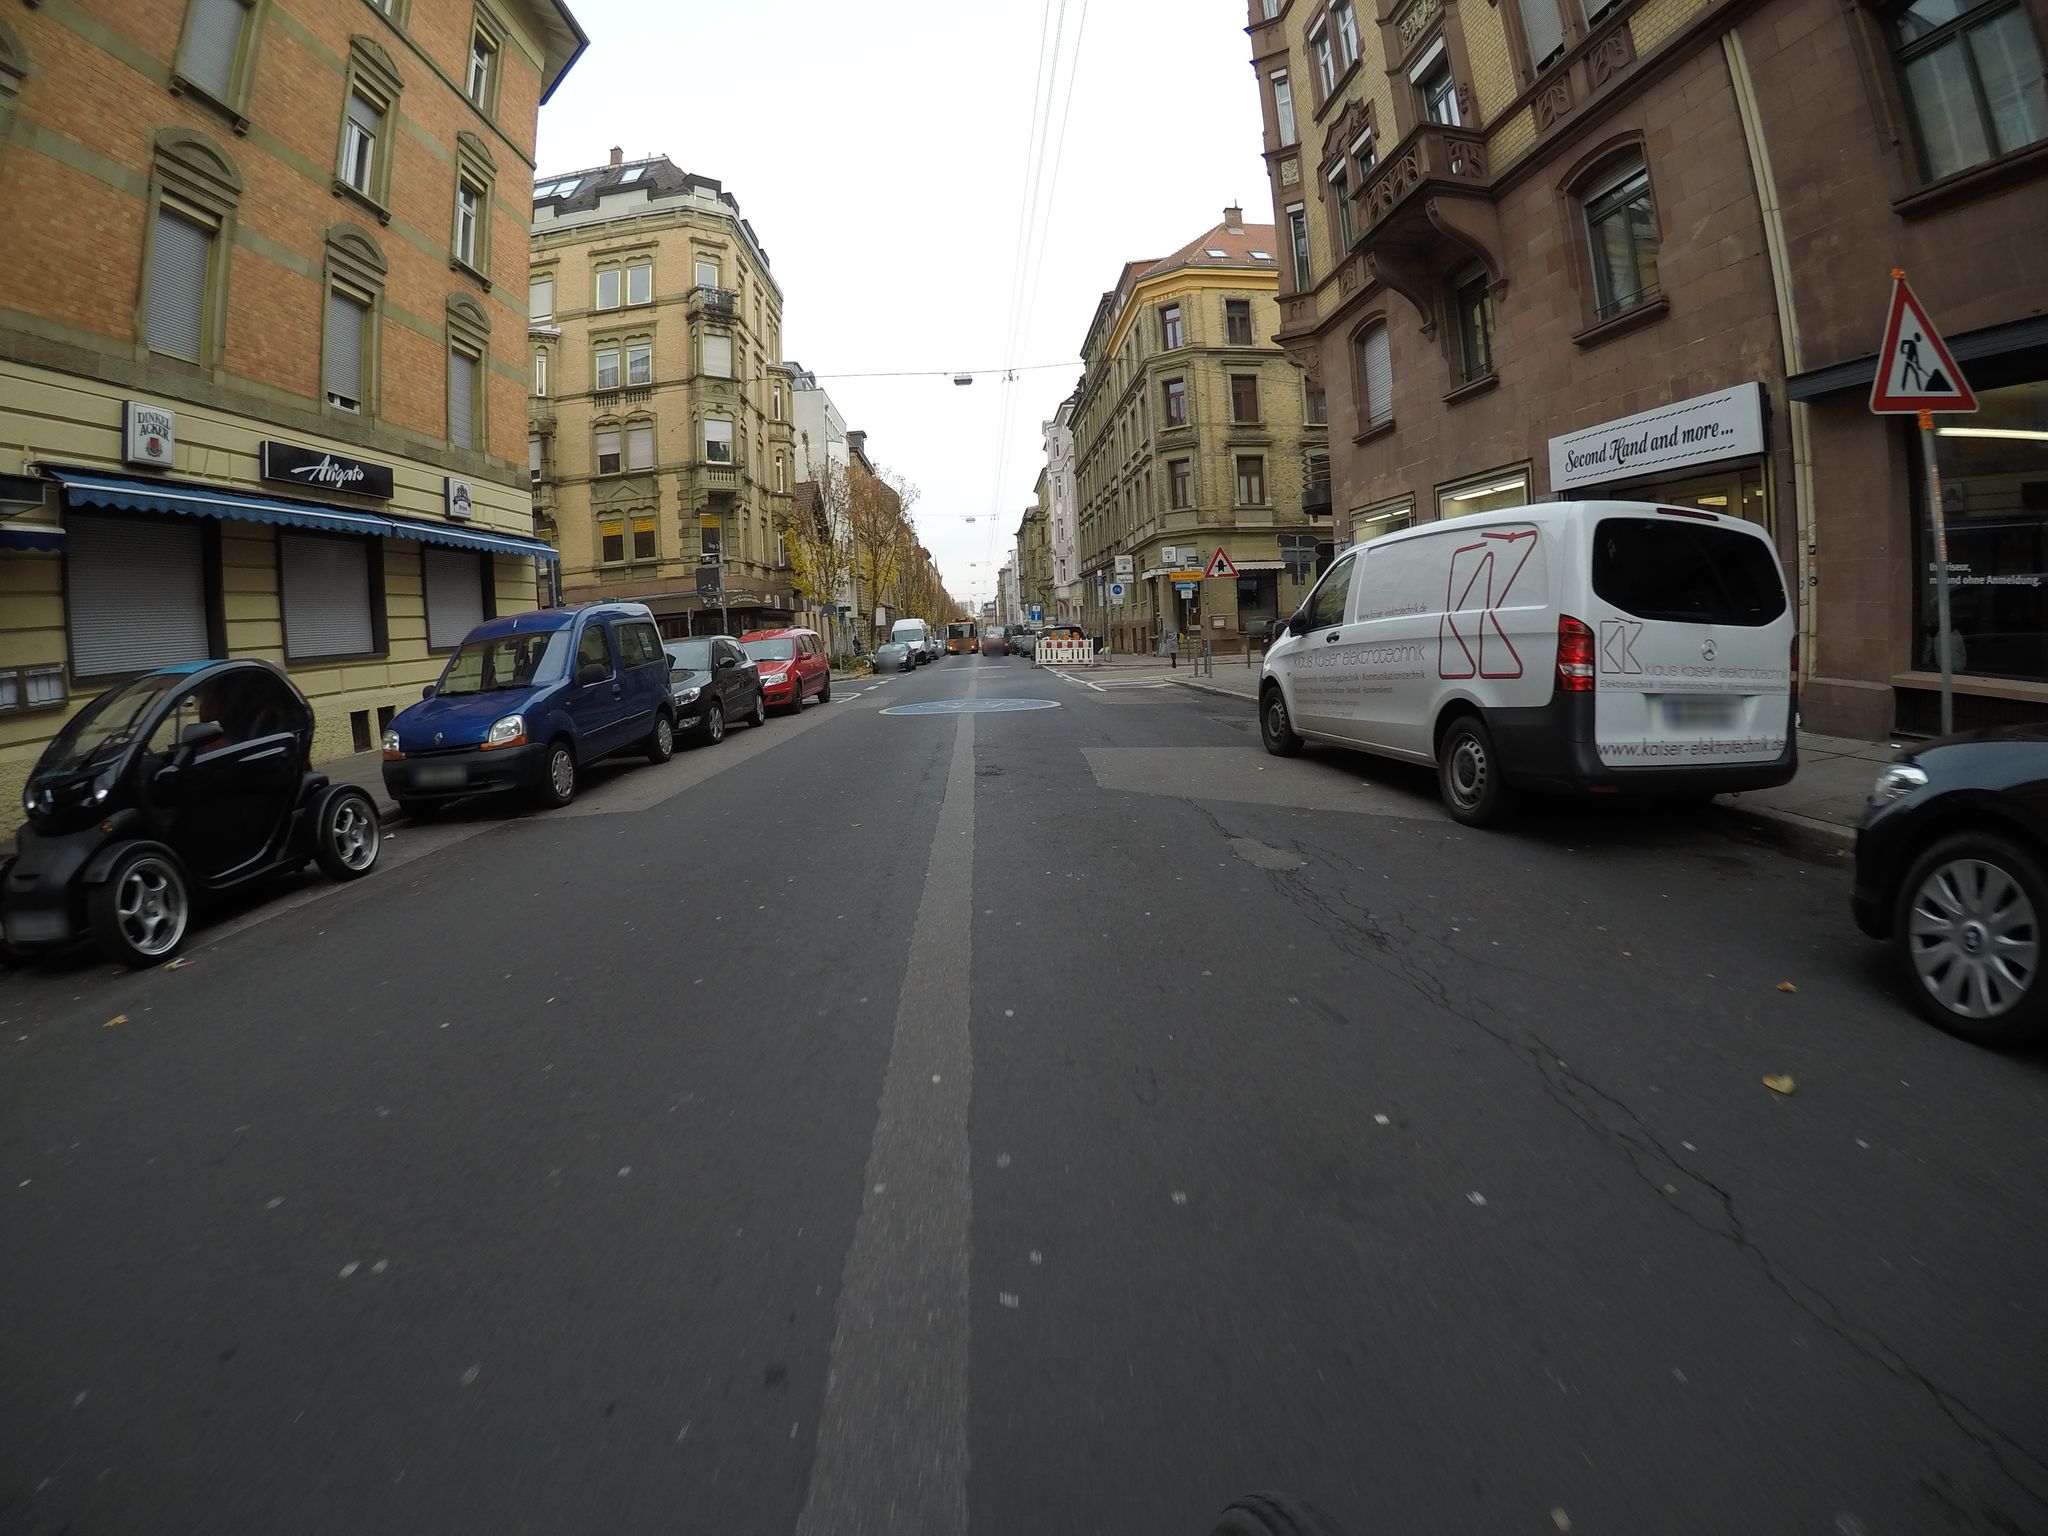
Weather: cloudy
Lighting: day
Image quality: good
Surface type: driving surface
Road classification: residential
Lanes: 2
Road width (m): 11
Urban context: urban centre
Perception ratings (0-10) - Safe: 6.02, Lively: 9.24, Beautiful: 8.62, Boring: 2.95, Depressing: 2.3, Wealthy: 8.24